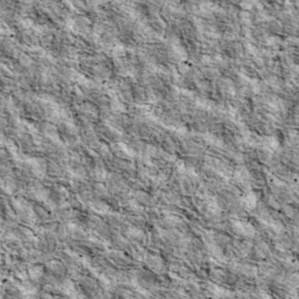
Label: non_frost